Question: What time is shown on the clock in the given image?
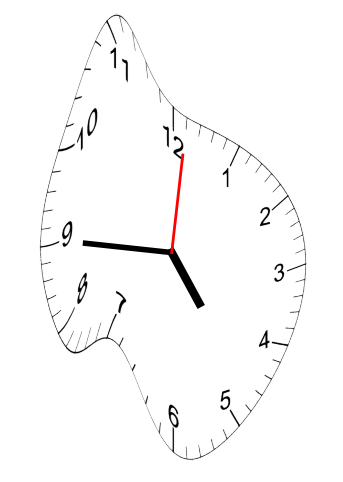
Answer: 04:45:01